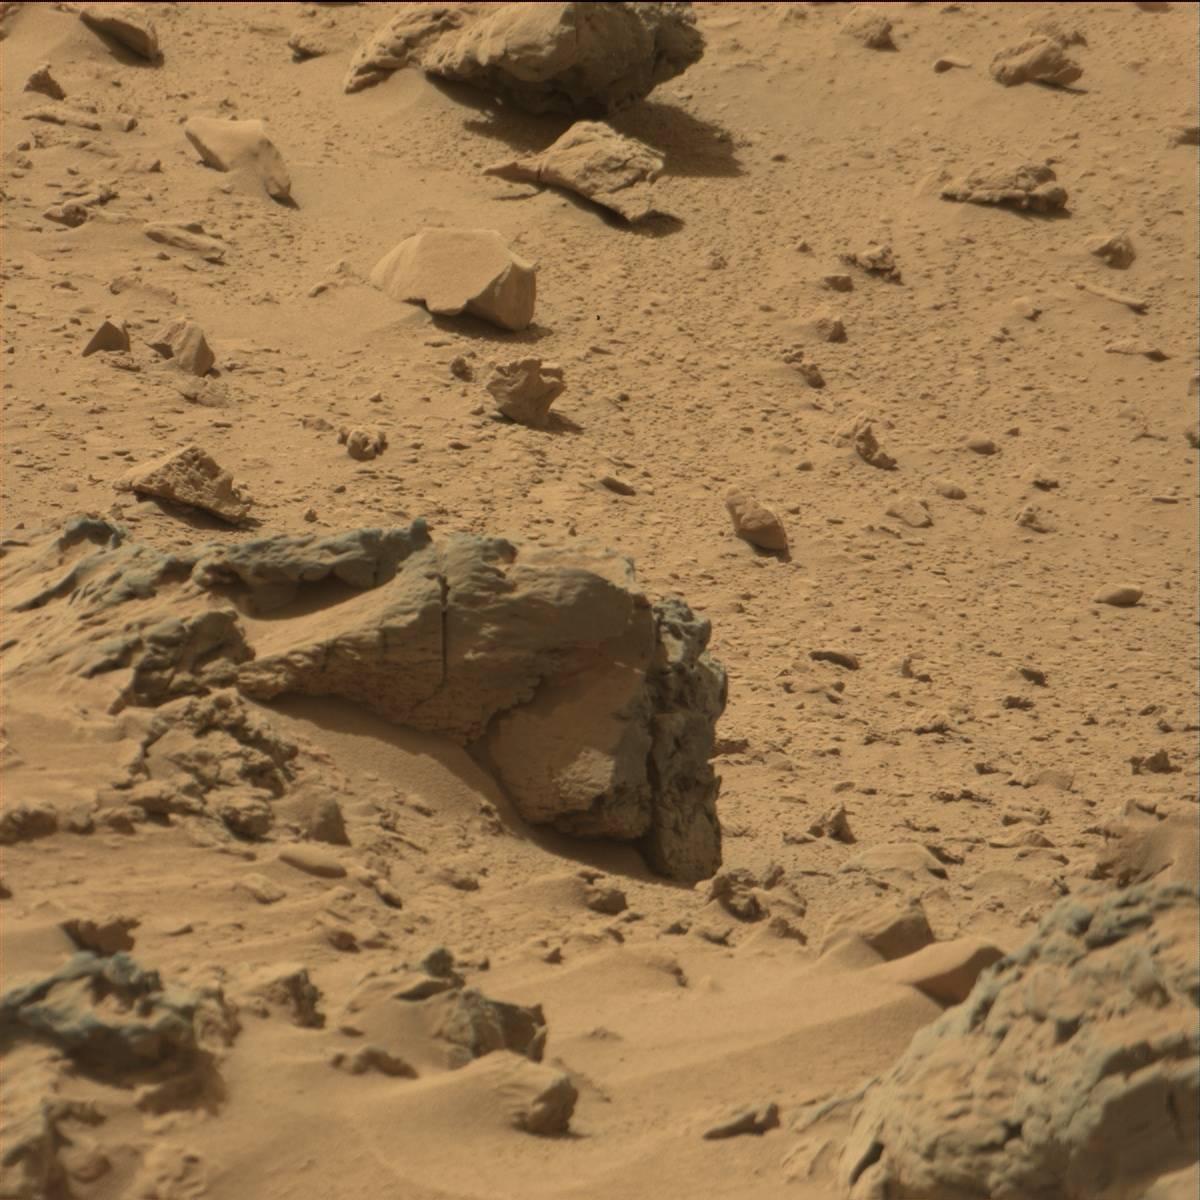
Terrain classes present: Bedrock, Rock, Sand / Soil